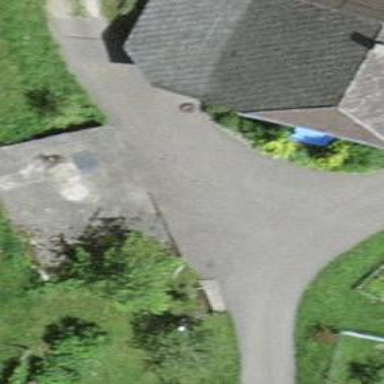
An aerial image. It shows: Garage building.